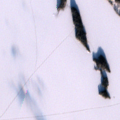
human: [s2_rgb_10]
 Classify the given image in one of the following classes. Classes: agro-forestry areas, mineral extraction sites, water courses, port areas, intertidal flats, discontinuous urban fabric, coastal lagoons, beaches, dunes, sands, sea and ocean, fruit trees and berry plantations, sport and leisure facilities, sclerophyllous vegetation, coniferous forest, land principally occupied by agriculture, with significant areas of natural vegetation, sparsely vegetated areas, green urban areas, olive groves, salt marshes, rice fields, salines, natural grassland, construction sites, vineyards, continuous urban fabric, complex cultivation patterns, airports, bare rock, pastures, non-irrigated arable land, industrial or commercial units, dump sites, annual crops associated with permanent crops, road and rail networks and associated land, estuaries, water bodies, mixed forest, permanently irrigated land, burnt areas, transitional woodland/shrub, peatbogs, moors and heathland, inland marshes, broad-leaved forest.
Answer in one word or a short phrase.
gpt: mixed forest, water bodies